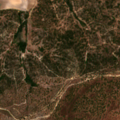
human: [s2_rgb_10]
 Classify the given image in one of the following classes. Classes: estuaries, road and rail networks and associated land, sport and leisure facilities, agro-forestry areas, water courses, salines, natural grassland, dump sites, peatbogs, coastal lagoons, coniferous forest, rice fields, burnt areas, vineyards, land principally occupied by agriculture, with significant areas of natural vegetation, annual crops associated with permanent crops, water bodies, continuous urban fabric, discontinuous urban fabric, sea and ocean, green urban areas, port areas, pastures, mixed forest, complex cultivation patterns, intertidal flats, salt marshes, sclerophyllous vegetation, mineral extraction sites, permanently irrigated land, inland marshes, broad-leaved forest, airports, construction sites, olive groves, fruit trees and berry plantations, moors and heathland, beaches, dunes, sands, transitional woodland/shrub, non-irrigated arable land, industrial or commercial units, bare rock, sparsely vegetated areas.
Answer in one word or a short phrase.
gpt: permanently irrigated land, agro-forestry areas, broad-leaved forest